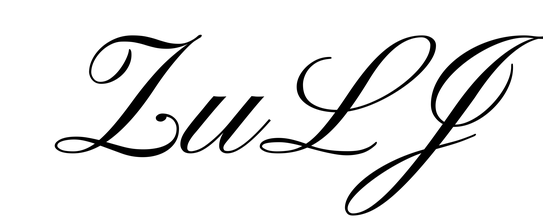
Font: PinyonScript-Regular